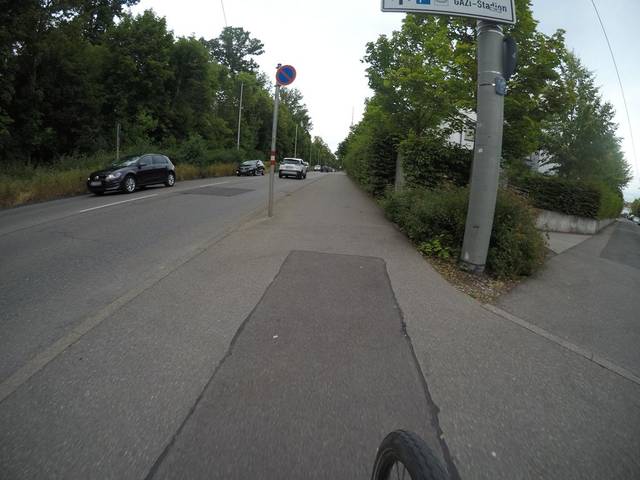
Region: Germany
Coordinates: 48.753, 9.179